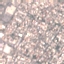
Land use / land cover class: Residential